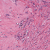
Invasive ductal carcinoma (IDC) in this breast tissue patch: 0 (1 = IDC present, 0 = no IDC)